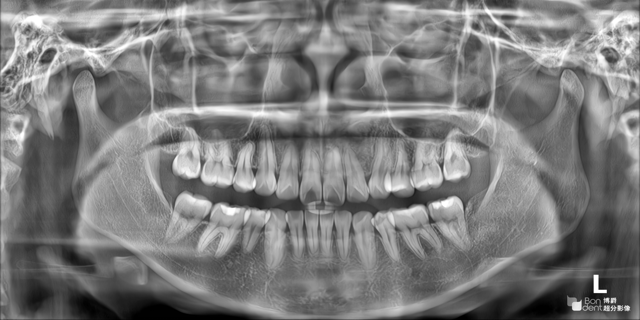
adult